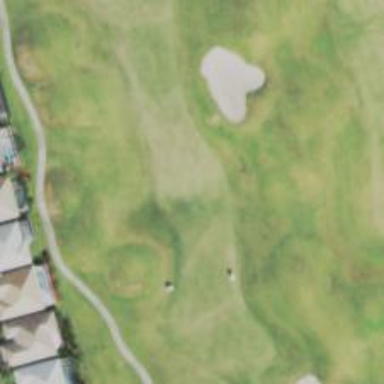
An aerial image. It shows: View of golf hole.